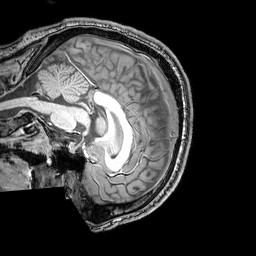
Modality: T1w
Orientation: sagittal
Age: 22
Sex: male
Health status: healthy
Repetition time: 0.081 s
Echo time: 0.037 s